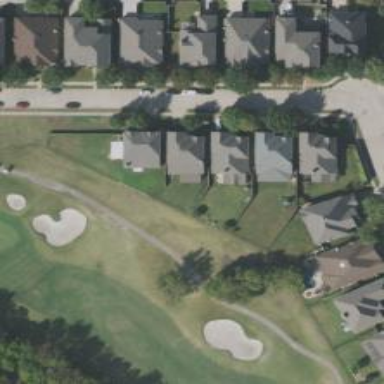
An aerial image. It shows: Service road designated as golf cart path.